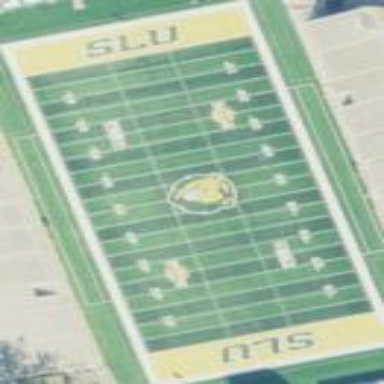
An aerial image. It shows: American football pitch for leisure and sport activities.